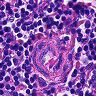
Metastatic tissue present: no